Interaction volume radius: 10 \u00c5
Interaction volume height: 10 \u00c5
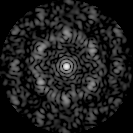
Disorder parameter: 0.6645